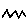
Label: zigzag